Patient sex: M
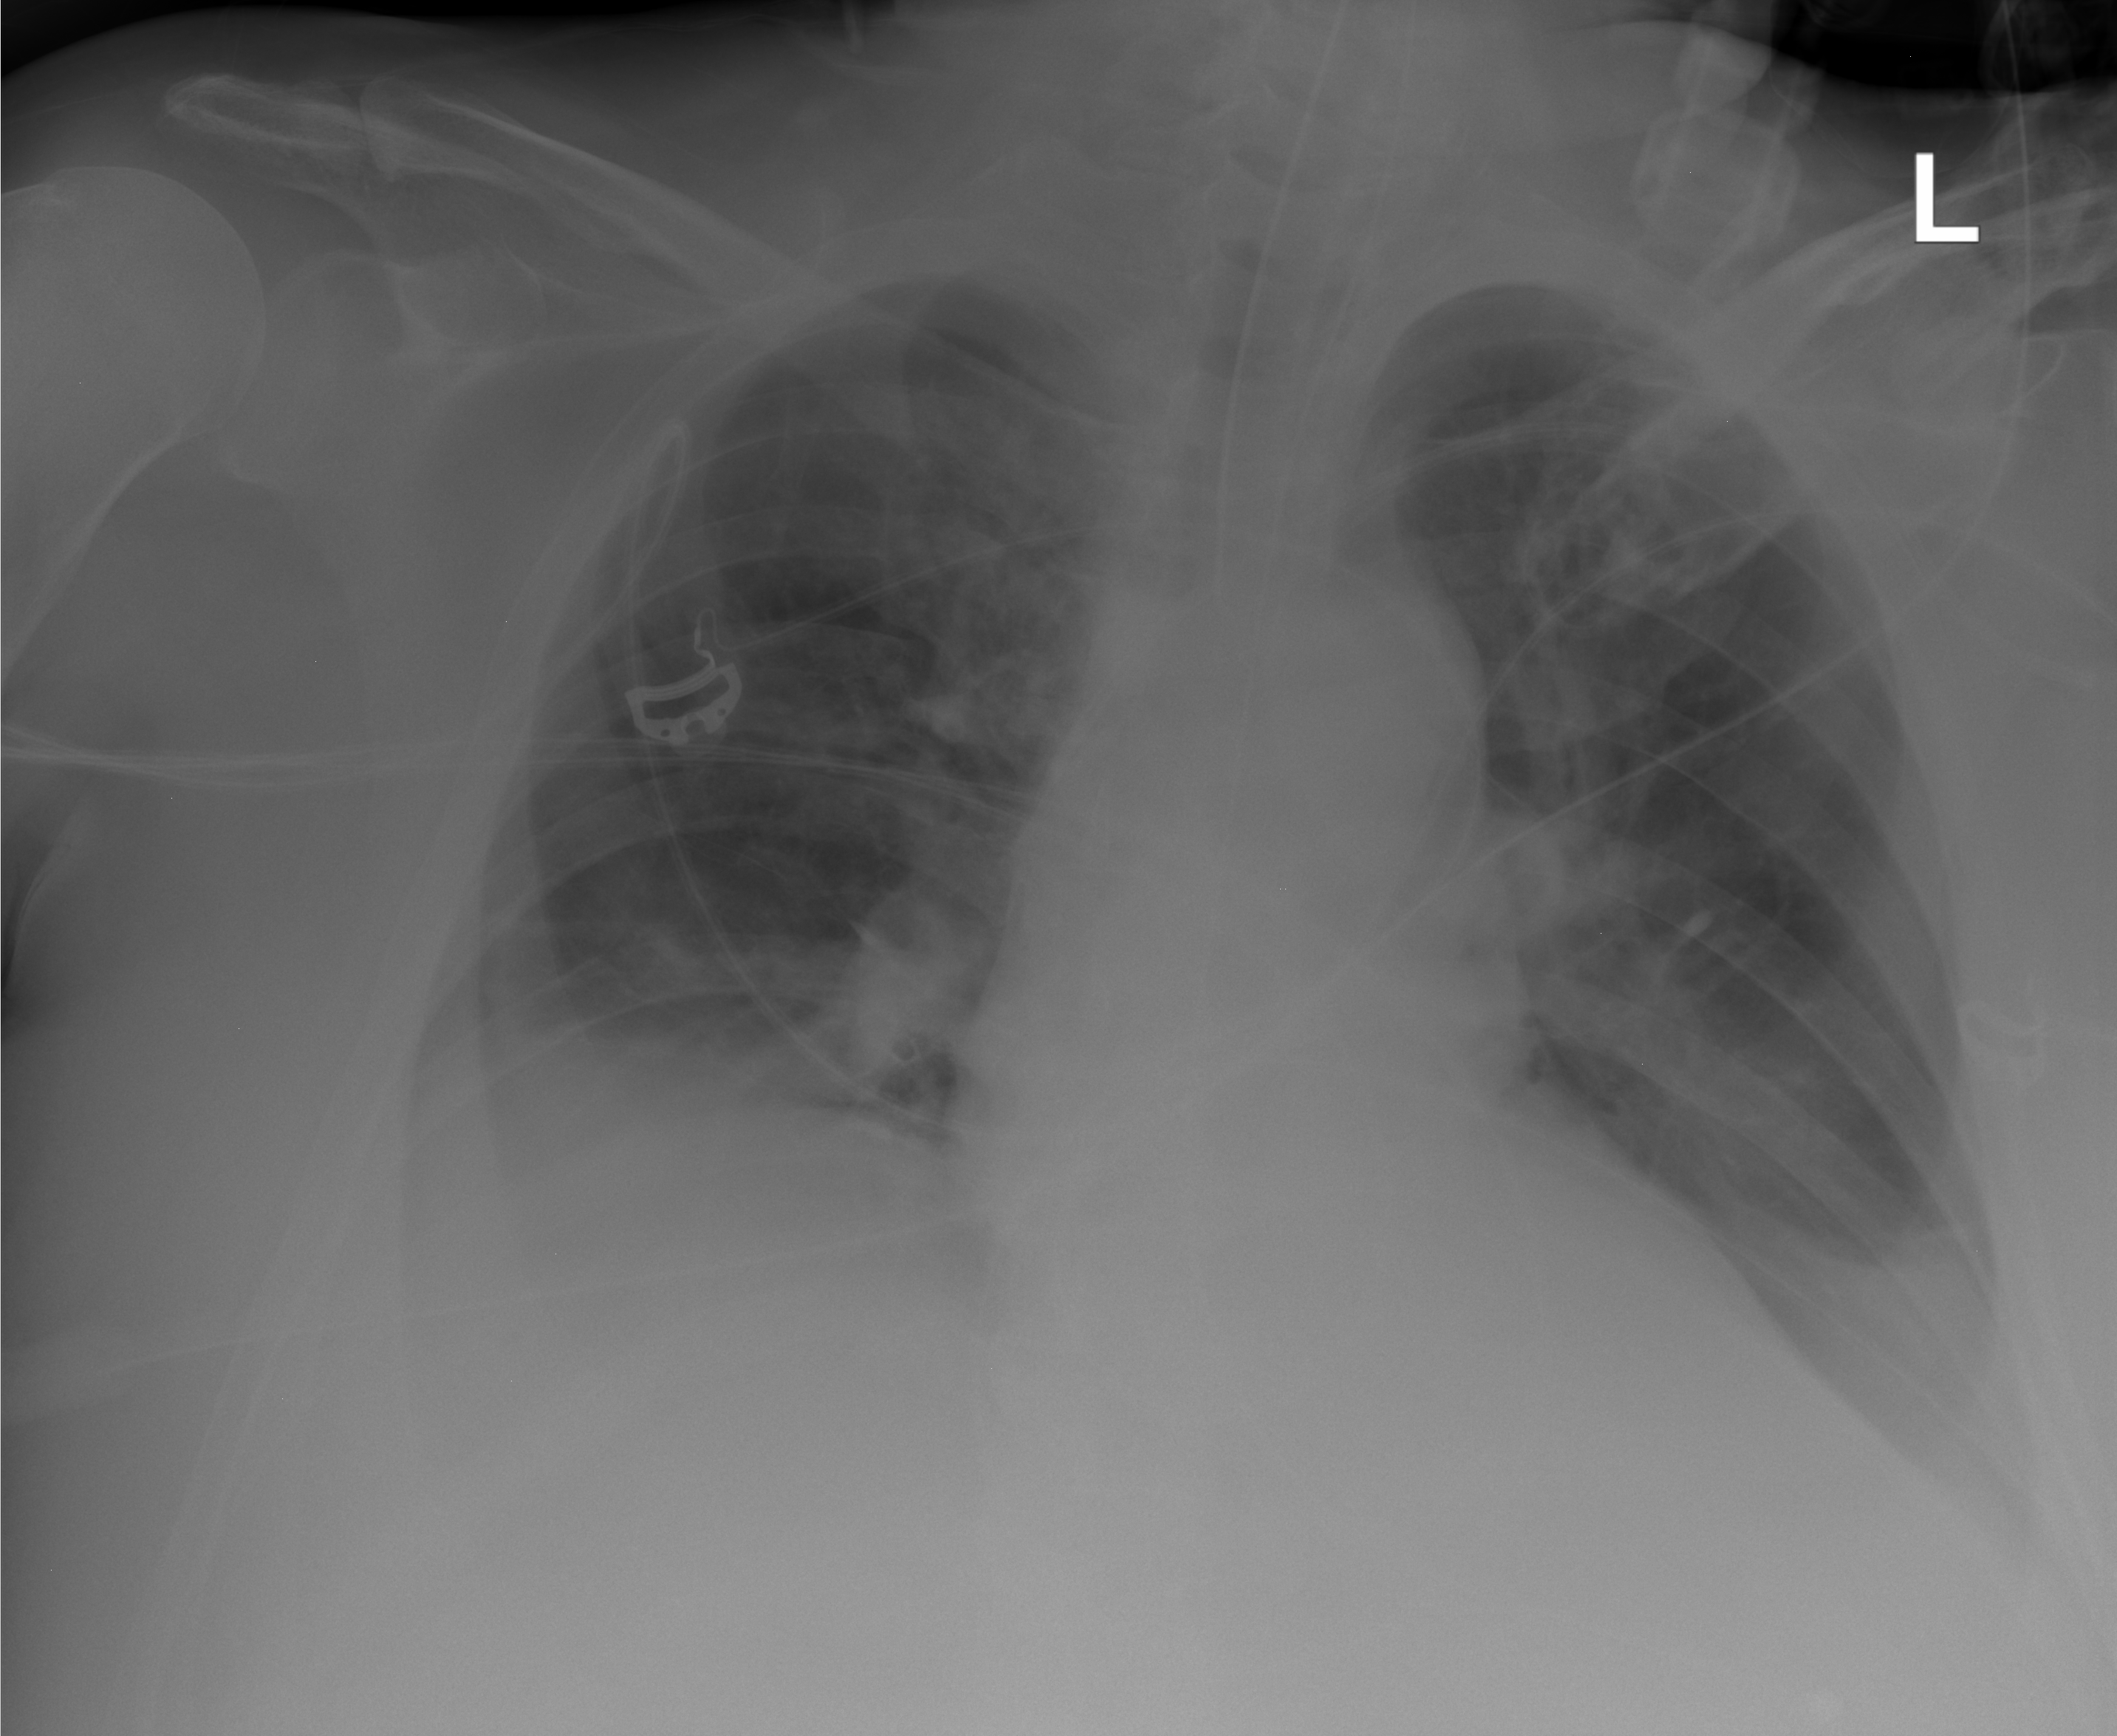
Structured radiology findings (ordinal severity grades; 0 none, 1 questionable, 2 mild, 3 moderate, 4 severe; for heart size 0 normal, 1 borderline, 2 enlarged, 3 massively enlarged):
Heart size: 1
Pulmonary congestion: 2
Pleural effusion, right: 2
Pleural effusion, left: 2
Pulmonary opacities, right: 2
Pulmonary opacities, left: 2
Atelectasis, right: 2
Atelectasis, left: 1